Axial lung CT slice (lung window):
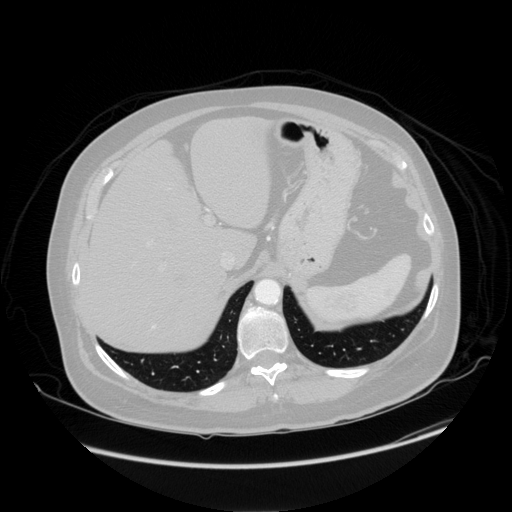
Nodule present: no